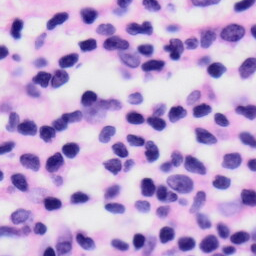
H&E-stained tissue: Skin